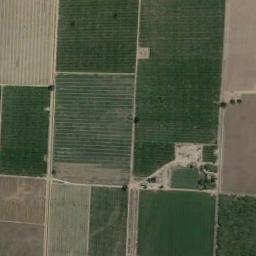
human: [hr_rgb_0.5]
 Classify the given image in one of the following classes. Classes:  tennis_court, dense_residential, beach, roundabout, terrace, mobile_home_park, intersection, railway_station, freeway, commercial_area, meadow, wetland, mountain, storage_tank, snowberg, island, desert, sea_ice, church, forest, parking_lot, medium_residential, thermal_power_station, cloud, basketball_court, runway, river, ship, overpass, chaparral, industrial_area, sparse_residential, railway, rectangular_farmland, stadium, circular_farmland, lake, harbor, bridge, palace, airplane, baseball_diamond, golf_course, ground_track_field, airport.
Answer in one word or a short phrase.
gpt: rectangular_farmland